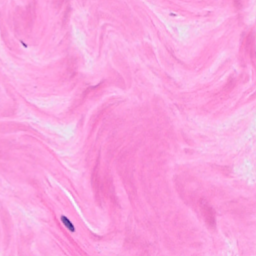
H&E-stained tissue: Breast